Материальная точка массы $m$ закреплена на конце невесомого стержня, который может свободно вращаться вокруг горизонтальной оси $O$. Изначально материальная точка находится в положении устойчивого равновесия под действием силы $F$, направленной перпендикулярно стержню (см. рис.) В некоторый момент направление силы $F$ мгновенно меняется на противоположное. В дальнейшем сила также остаётся постоянной по модулю и направленной перпендикулярно стержню, вращая его против часовой стрелки.
При каких значениях $F$ стержень может совершить полный оборот вокруг оси вращения?
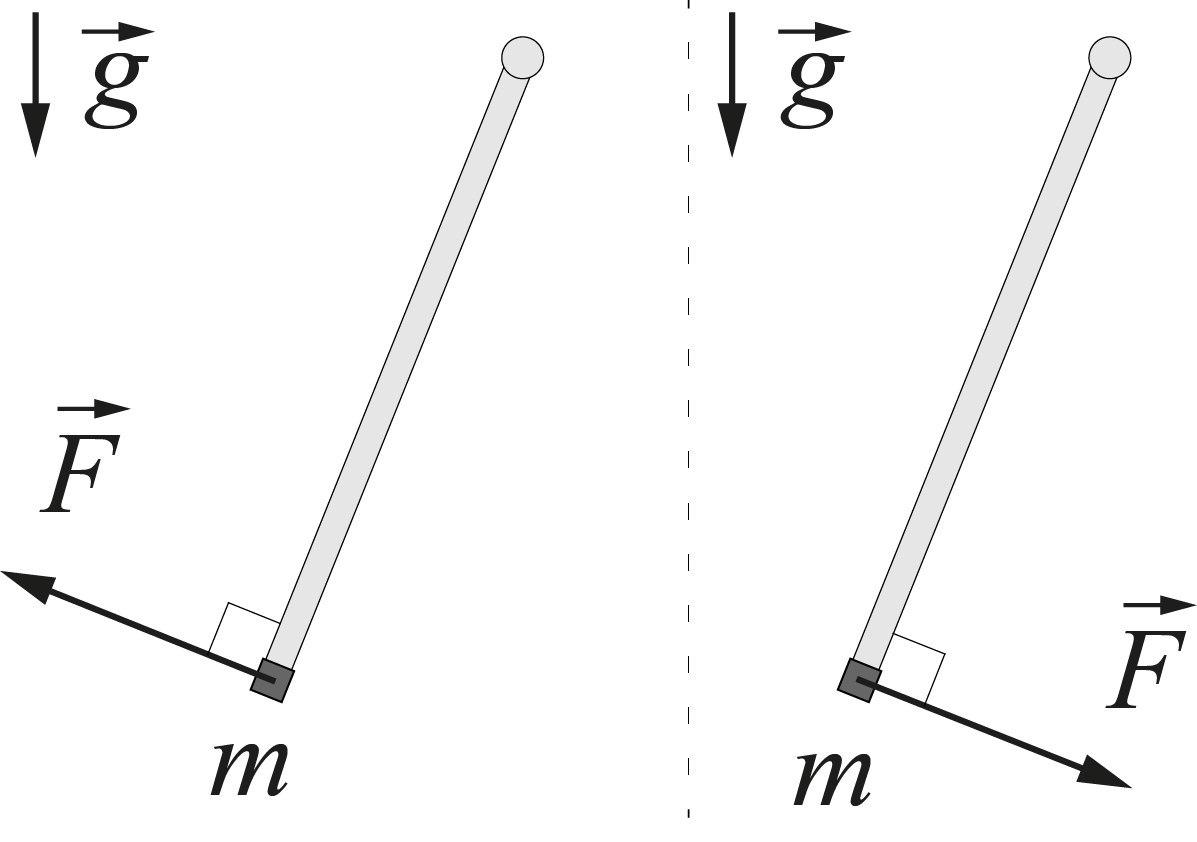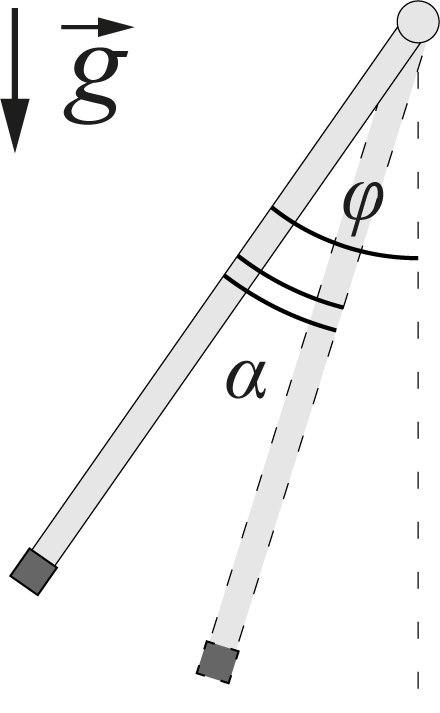
Решение: Из выражения следует, что при $0\leq{\alpha}\leq{2\varphi}$ частица разгоняется, при $2\varphi<\alpha\leq{\pi}$ — замедляется, и при $\pi<\alpha\leq{2(\pi+\varphi)}$ вновь разгоняется. Запишем закон сохранения механической энергии в произвольный момент времени $$-mgL\cos\varphi+FL\alpha=-mgL\cos(\varphi-\alpha)+\frac{mv^2}{2} $$ Если остановка частицы происходит при значениях $\alpha<\pi$, то в дальнейшем частица будет двигаться в области, ограниченной двумя положениями её нулевой скорости. Если же частица преодолевает данный барьер, то при $\alpha>\pi$ её кинетическая энергия будет возрастать. Таким образом, необходимым условием полного оборота является ненулевая скорость в момент $\alpha=\pi$, или же $$v^2={\frac{2{\pi}LF}{m}-4gL\cos\varphi}\geq{0} $$ Выразим $cos(\varphi)$ из первого соотношения $$\cos\varphi=\sqrt{1-\left(\frac{F}{mg}\right)^2} $$ Из последних двух соотношений получим $$\frac{{\pi}F}{2}\geq{\sqrt{(mg)^2-F^2}} $$ Также из условия равновесия стержня ясно, что $$F\leq{mg} $$ и окончательный диапазон значений $F$
Ответ: $$mg\geq{F}\geq{\frac{mg}{\sqrt{1+\left(\frac{\pi}{2}\right)^2}}}$$
Темы:
T, Механика, Динамика, ЗСЭ, 2021, Сборы XY, W